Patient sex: F
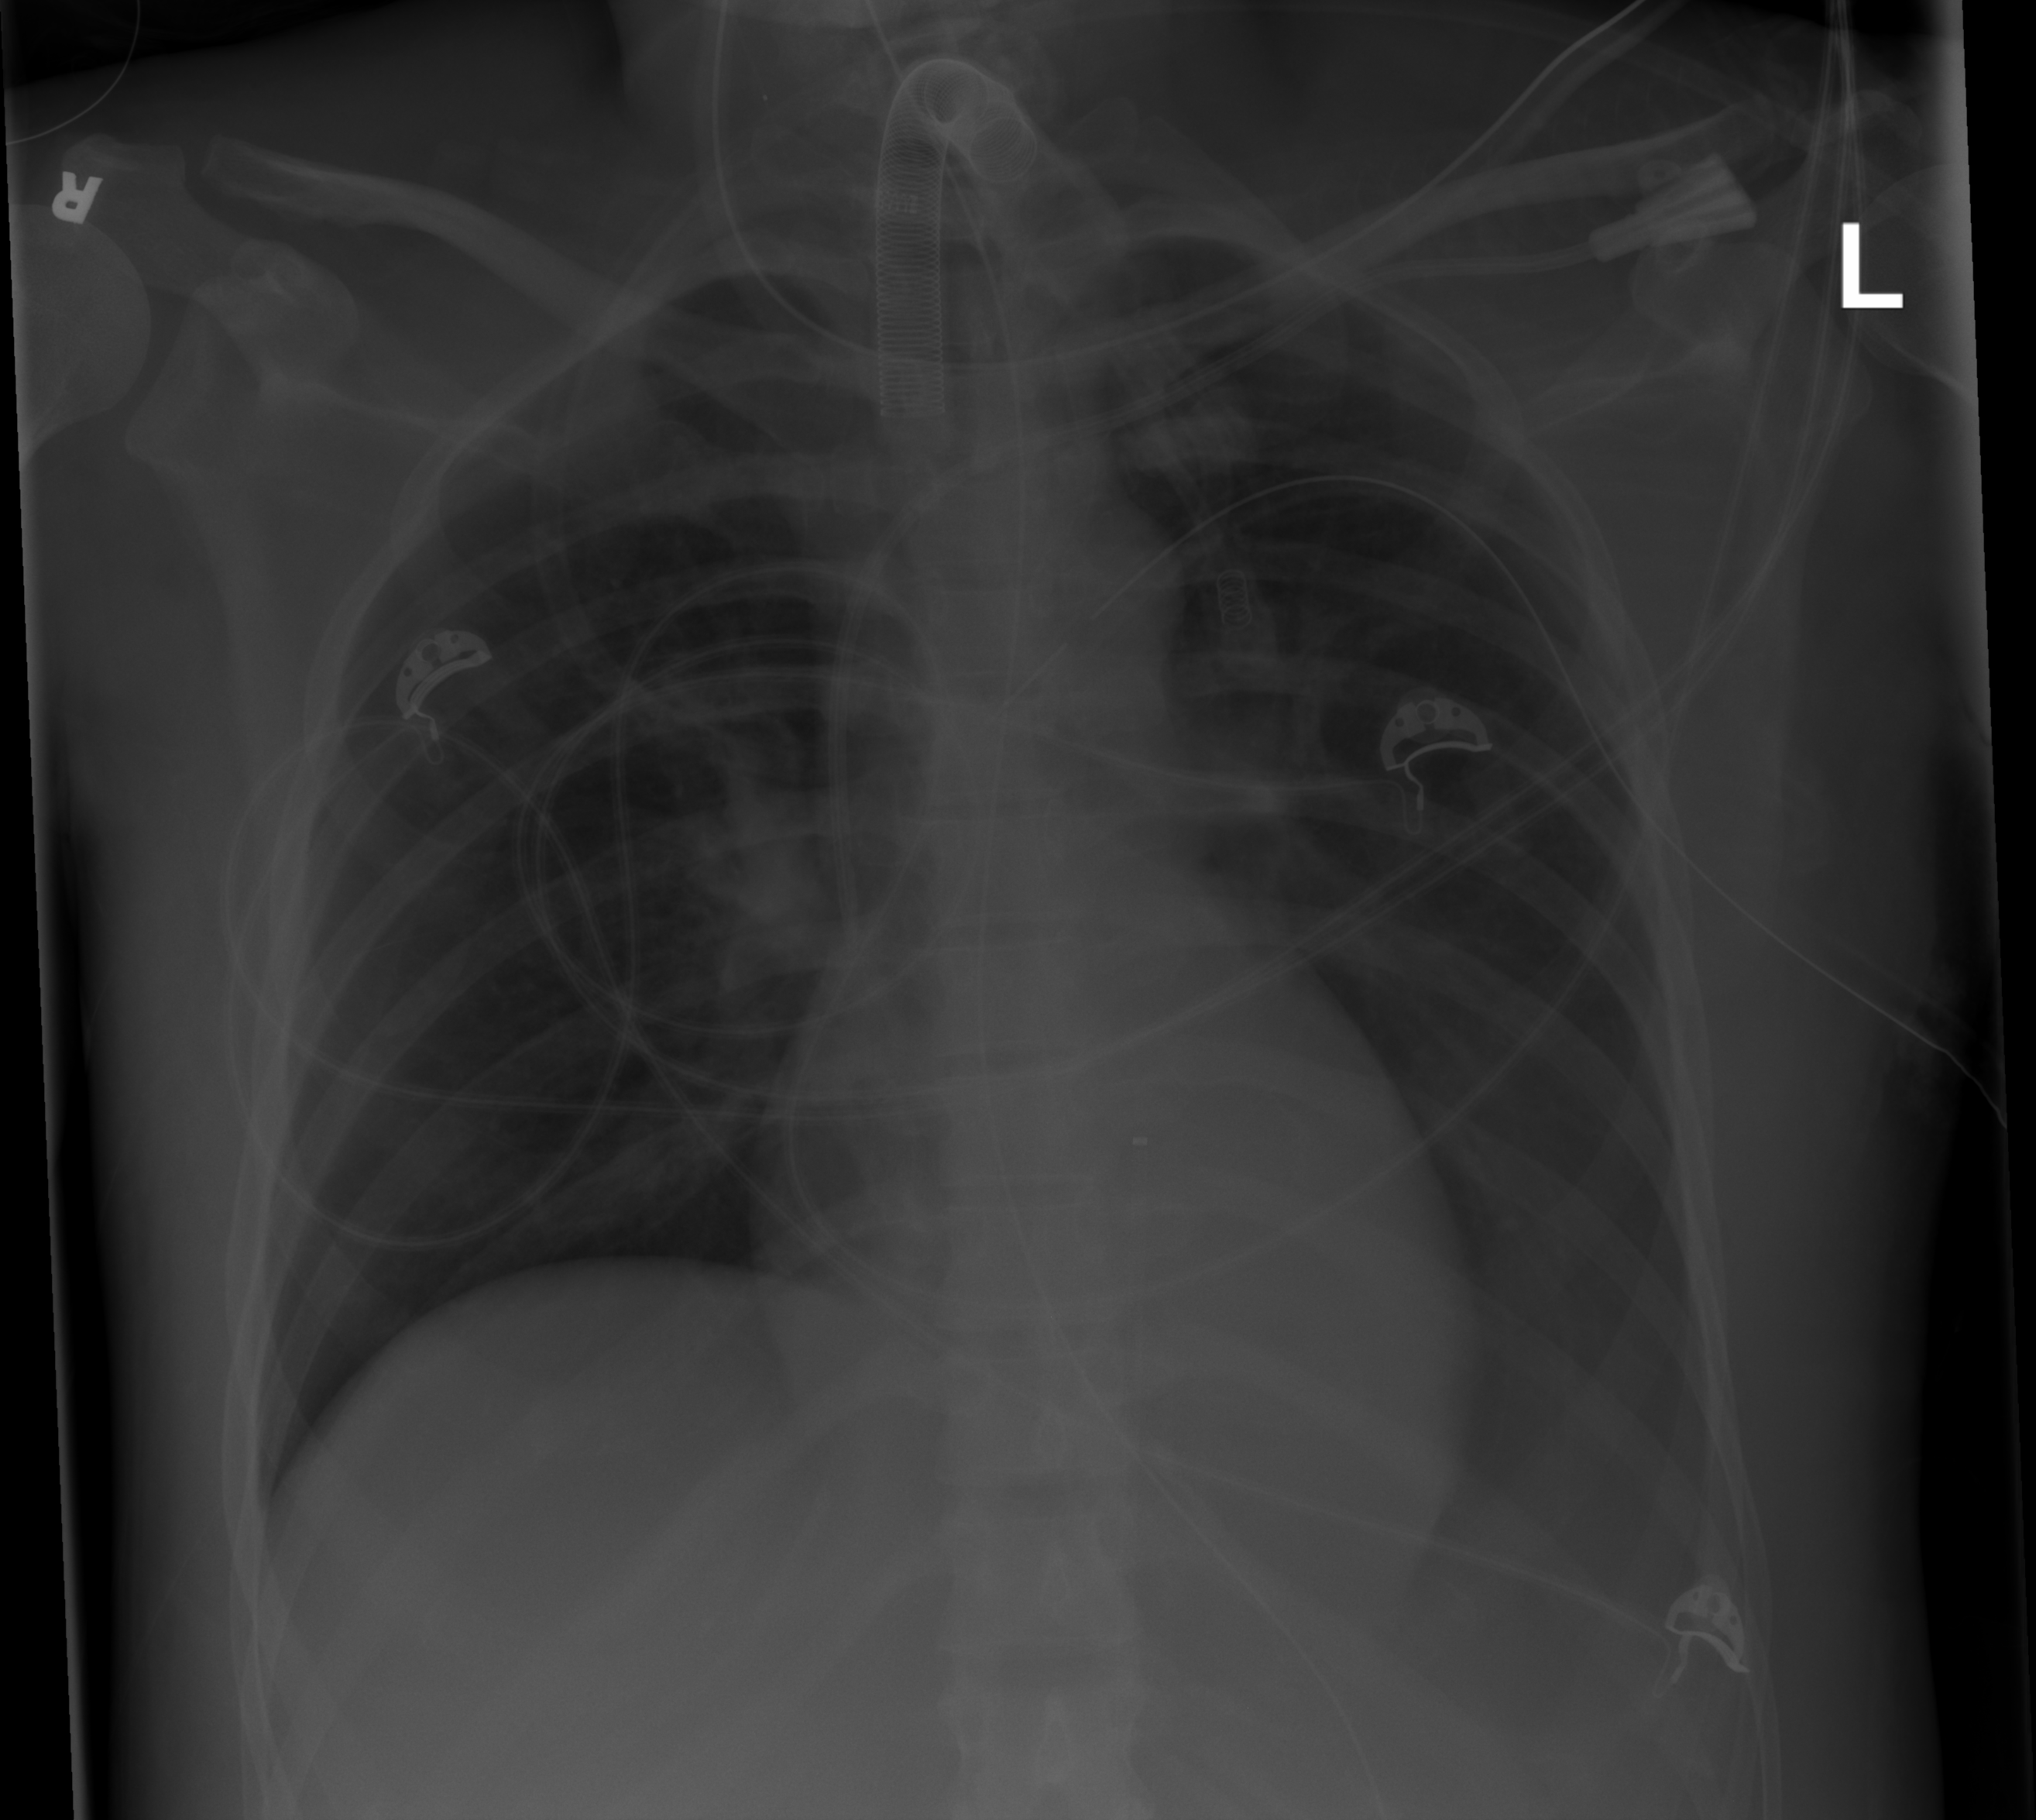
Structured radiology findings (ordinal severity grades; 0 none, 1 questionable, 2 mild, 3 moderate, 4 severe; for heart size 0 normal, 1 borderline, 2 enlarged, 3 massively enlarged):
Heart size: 0
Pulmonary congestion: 0
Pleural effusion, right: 0
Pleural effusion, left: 2
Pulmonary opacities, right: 0
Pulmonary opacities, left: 0
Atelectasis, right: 0
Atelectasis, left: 2